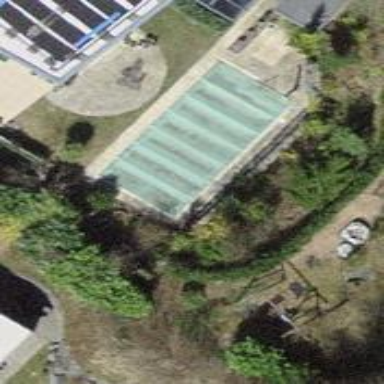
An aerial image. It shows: Swimming pool located in leisure land.